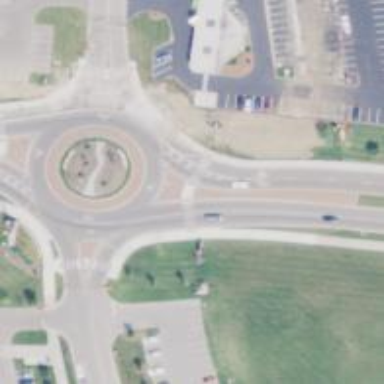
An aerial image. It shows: Footway located on traffic island.